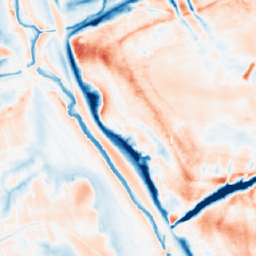
Category: multiscale
Decomposition family: dog_multiscale
Decomposition parameters: sigma_ratio: 1.6
n_scales: 6
base_sigma: 0.5
Upsampling method: nearest
Upsampling parameters: scale: 2
Upsampling scale: 2